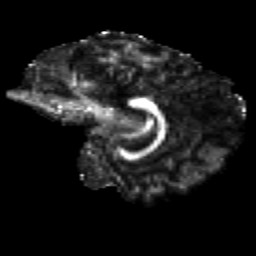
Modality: FA
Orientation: sagittal
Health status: healthy
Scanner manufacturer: siemens
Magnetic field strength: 3 T
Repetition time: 12 s
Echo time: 0.092 s